Field crop: tomato
Growth stage: 1
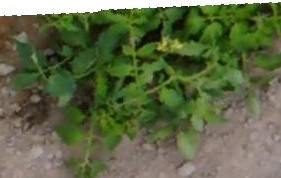
Species: tomato